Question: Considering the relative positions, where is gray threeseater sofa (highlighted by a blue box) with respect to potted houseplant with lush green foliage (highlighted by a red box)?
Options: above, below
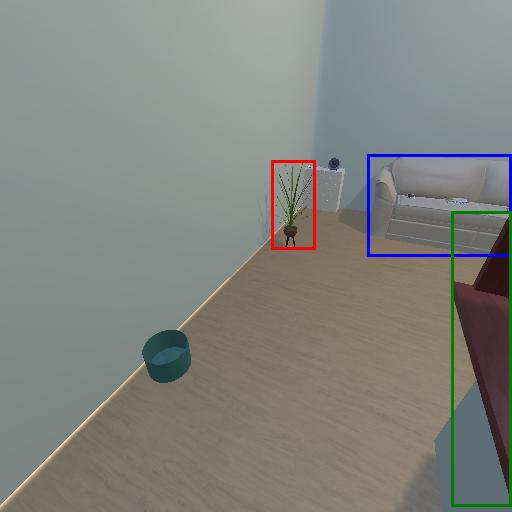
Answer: above